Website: apple-inc
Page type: review-order
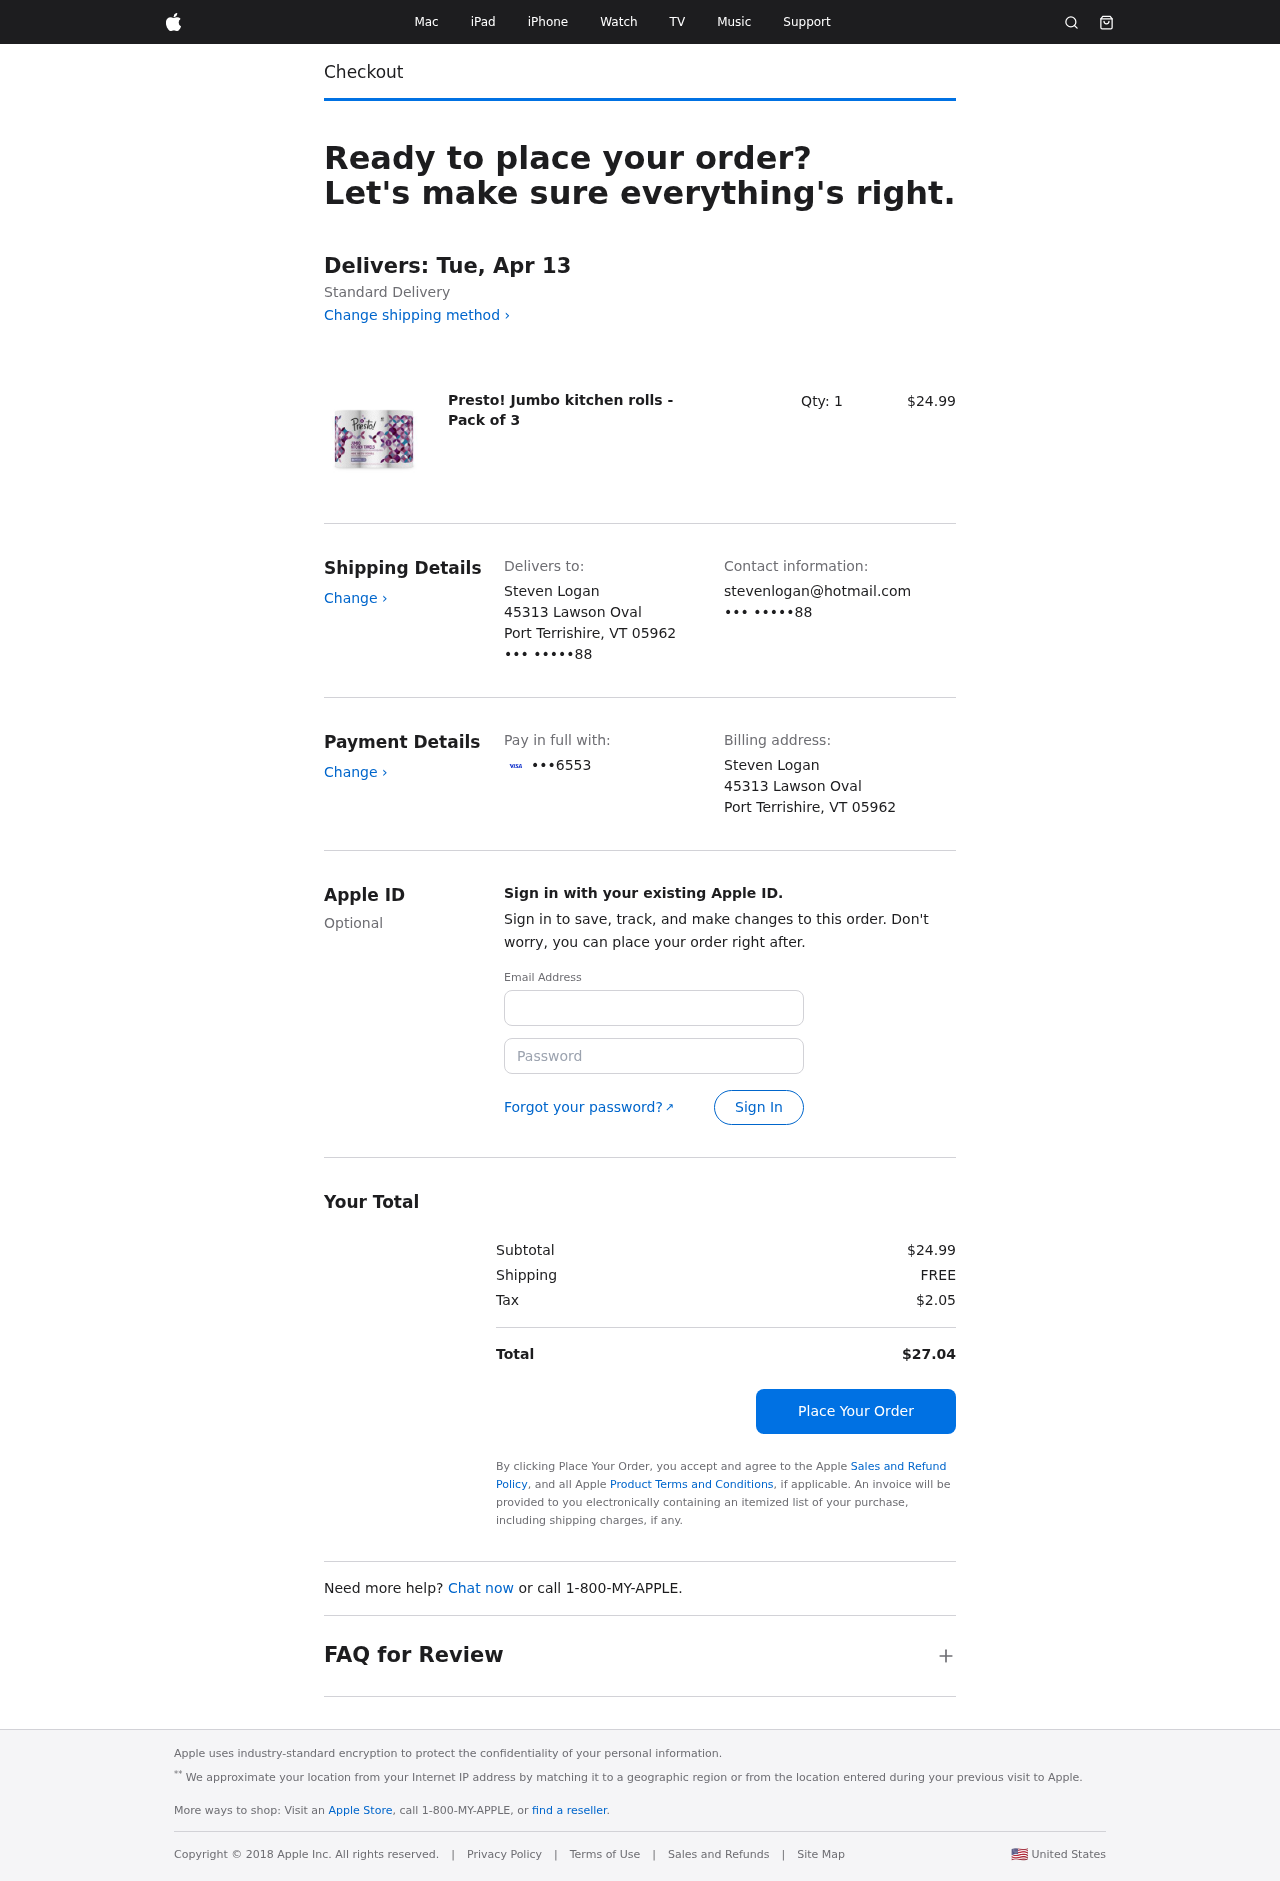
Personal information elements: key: PII_CARD_LAST4
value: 6553
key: PII_CITY_STATE_ZIP
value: Port Terrishire, VT 05962
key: PII_EMAIL3
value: stevenlogan@hotmail.com
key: PII_FULLNAME
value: Steven Logan
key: PII_PHONE_SUFFIX
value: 88
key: PII_STREET
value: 45313 Lawson Oval
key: PII_EMAIL2
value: stevenlogan@hotmail.com
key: PII_PHONE_SUFFIX2
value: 88
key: PII_FULLNAME2
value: Steven Logan
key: PII_CITY
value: Port Terrishire
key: PII_STATE_ABBR
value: VT
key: PII_POSTCODE
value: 05962
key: PII_POSTCODE_FULL
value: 05962
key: PII_CITY_STATE
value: Port Terrishire, VT
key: PII_POSTCODE_NUMERIC
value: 5962
Product elements: key: PRODUCT1_NAME
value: Presto! Jumbo kitchen rolls - Pack of 3
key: PRODUCT1_PRICE
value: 24.99
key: PRODUCT1_QUANTITY
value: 1
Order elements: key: ORDER_DELIVERY_DATE
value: Delivers: Tue, Apr 13
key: ORDER_SUBTOTAL
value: $24.99
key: ORDER_SHIPPING_COST
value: FREE
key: ORDER_TAX
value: $2.05
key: ORDER_TOTAL
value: $27.04